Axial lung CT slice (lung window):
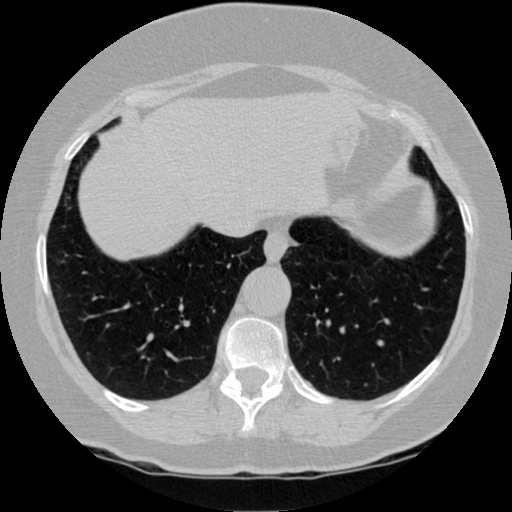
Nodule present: no